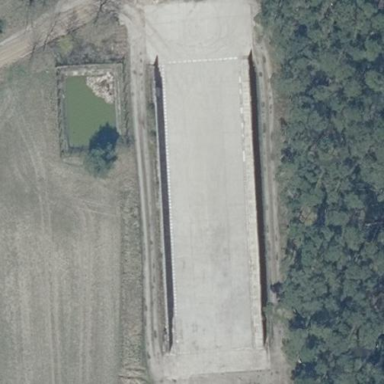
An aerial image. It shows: Bunker silo.